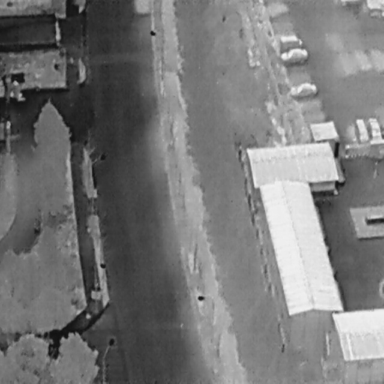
There are five Cars in the infrared image.